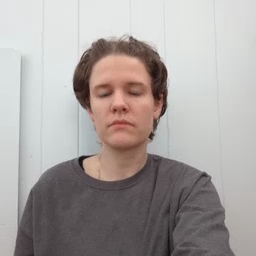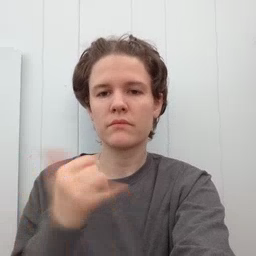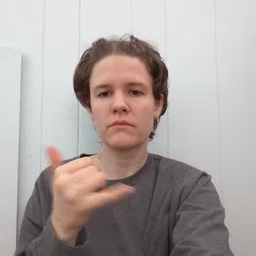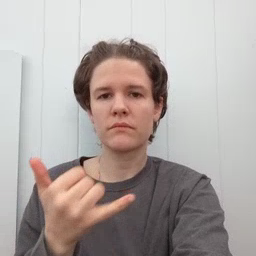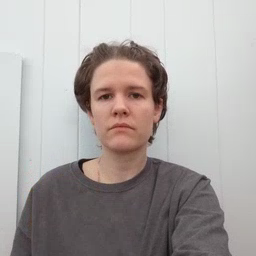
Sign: yellow